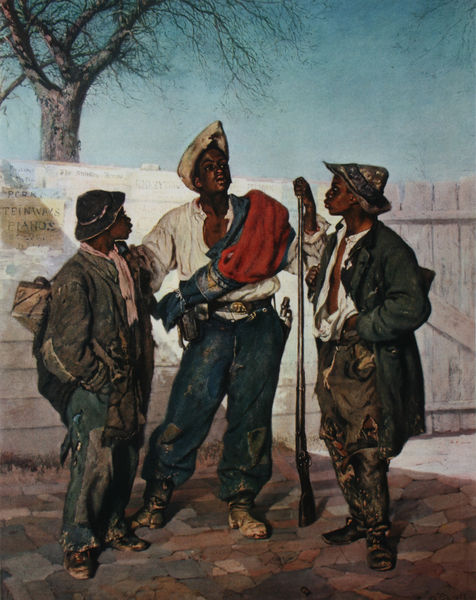
Titel: Heimkehr der Freiwilligen
Künstler: Frank Buchser
Standort: Basel
Institution: Kunstmuseum
Schlagwörter: baum, blau, dunkel, gemälde, himmel, kämpfer, mann, umhang, weiß, grün, menschen, äste, braun, grau, hell, holz, hut, hüte, kleider, männer, schwarz, straße, gürtel, rot, tuch, weg, zaun, gesellschaft, gespräch, hemd, hose, jung, mütze, mützen, wand, arm, kleidung, mensch, steine, bildnis, gruppenbildnis, herr, porträt, erde, gatter, sonne, mantel, stehend, decke, drei, kinder, stock, schärpe, kopfbedeckung, papier, pflaster, unterhaltung, schuhe, stab, hosen, jungen, afrika, mauer, kahl, herbst, hof, winter, amerika, holzzaun, arbeiter, treppe, soldaten, jeans, bretter, exotik, tor, barfuss, farbige, neger, schwarze, schild, lumpen, zigeuner, wandern, fliesen, aufstand, soldat, waffe, plakat, mäntel, matrose, stiefel, tasche, afrikaner, dunkelhäutig, schwarzer, jäger, gewehr, wanderer, begegnung, zaum, bettler, mohr, flinte, rucksack, armut, baumwolle, sklaven, kolonialismus, pistole, umhand, abgerissen, mexiko, bürgerkrieg, freunde, mohren, tunesien, graffiti, zerissen, zerlumpt, grafitti, portärt, machete, mohre, gewhr, landstreicher, kollegen, agypten, südafrika, afrika schwarze, hose anzug, mäntel baum, hoftor, mascete, mohrenknaben, lustige hüte, treff, absprache, betller